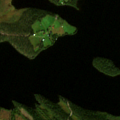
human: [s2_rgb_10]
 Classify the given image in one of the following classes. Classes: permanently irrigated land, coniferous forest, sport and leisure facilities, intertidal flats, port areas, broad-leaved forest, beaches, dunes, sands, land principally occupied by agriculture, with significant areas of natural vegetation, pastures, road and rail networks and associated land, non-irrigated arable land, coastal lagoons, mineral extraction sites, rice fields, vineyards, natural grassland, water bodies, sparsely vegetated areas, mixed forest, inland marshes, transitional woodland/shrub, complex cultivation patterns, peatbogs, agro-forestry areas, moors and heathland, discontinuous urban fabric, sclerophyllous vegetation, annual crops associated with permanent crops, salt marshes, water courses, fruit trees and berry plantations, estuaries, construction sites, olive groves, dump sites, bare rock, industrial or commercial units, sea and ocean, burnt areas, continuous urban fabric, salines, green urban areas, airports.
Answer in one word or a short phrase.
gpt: coniferous forest, water bodies